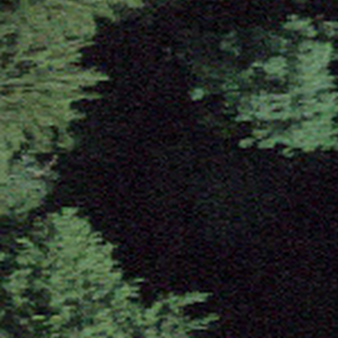
Label: other